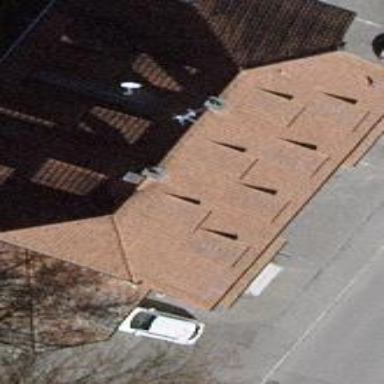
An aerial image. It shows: Restaurant building.